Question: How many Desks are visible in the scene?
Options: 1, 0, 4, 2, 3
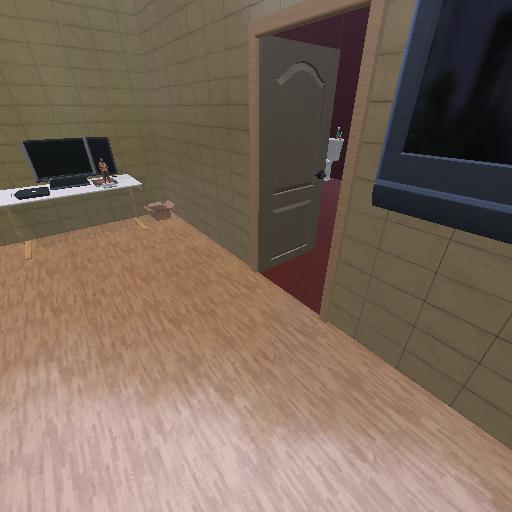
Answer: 1